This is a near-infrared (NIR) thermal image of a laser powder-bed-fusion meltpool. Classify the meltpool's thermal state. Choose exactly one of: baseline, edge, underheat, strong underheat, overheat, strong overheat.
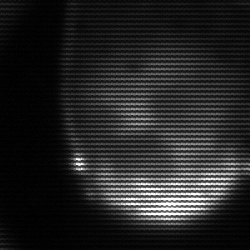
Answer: edge